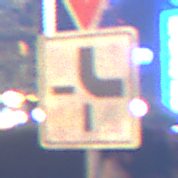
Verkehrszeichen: VerlaufVorfahrtsstrasse4
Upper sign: VorfahrtGewaehren
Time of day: Night
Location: Outdoor (Urban)
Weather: PartlyCloudy
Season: NotSpecified
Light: Natural